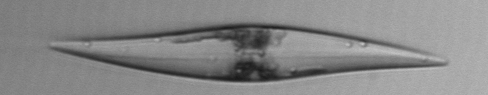
Label: Pleurosigma